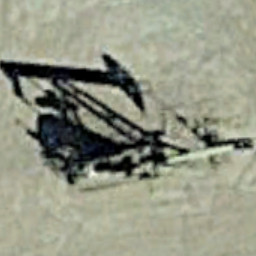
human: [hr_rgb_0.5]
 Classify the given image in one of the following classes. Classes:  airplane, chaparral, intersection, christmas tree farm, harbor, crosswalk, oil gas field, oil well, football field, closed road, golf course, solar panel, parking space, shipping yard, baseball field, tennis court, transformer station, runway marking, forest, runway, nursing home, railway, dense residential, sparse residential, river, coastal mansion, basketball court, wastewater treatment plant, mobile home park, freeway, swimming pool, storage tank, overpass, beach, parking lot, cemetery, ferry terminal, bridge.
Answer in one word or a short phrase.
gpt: oil well